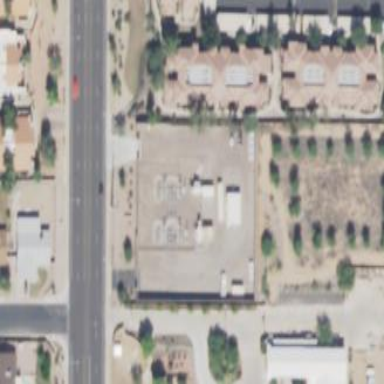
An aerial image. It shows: Power substation.